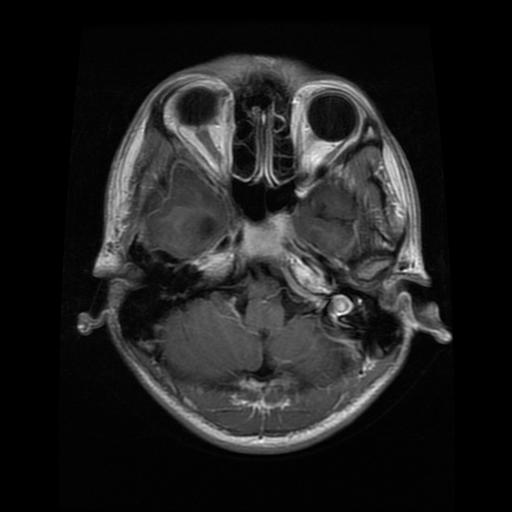
Label: glioma